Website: apple
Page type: billing-address
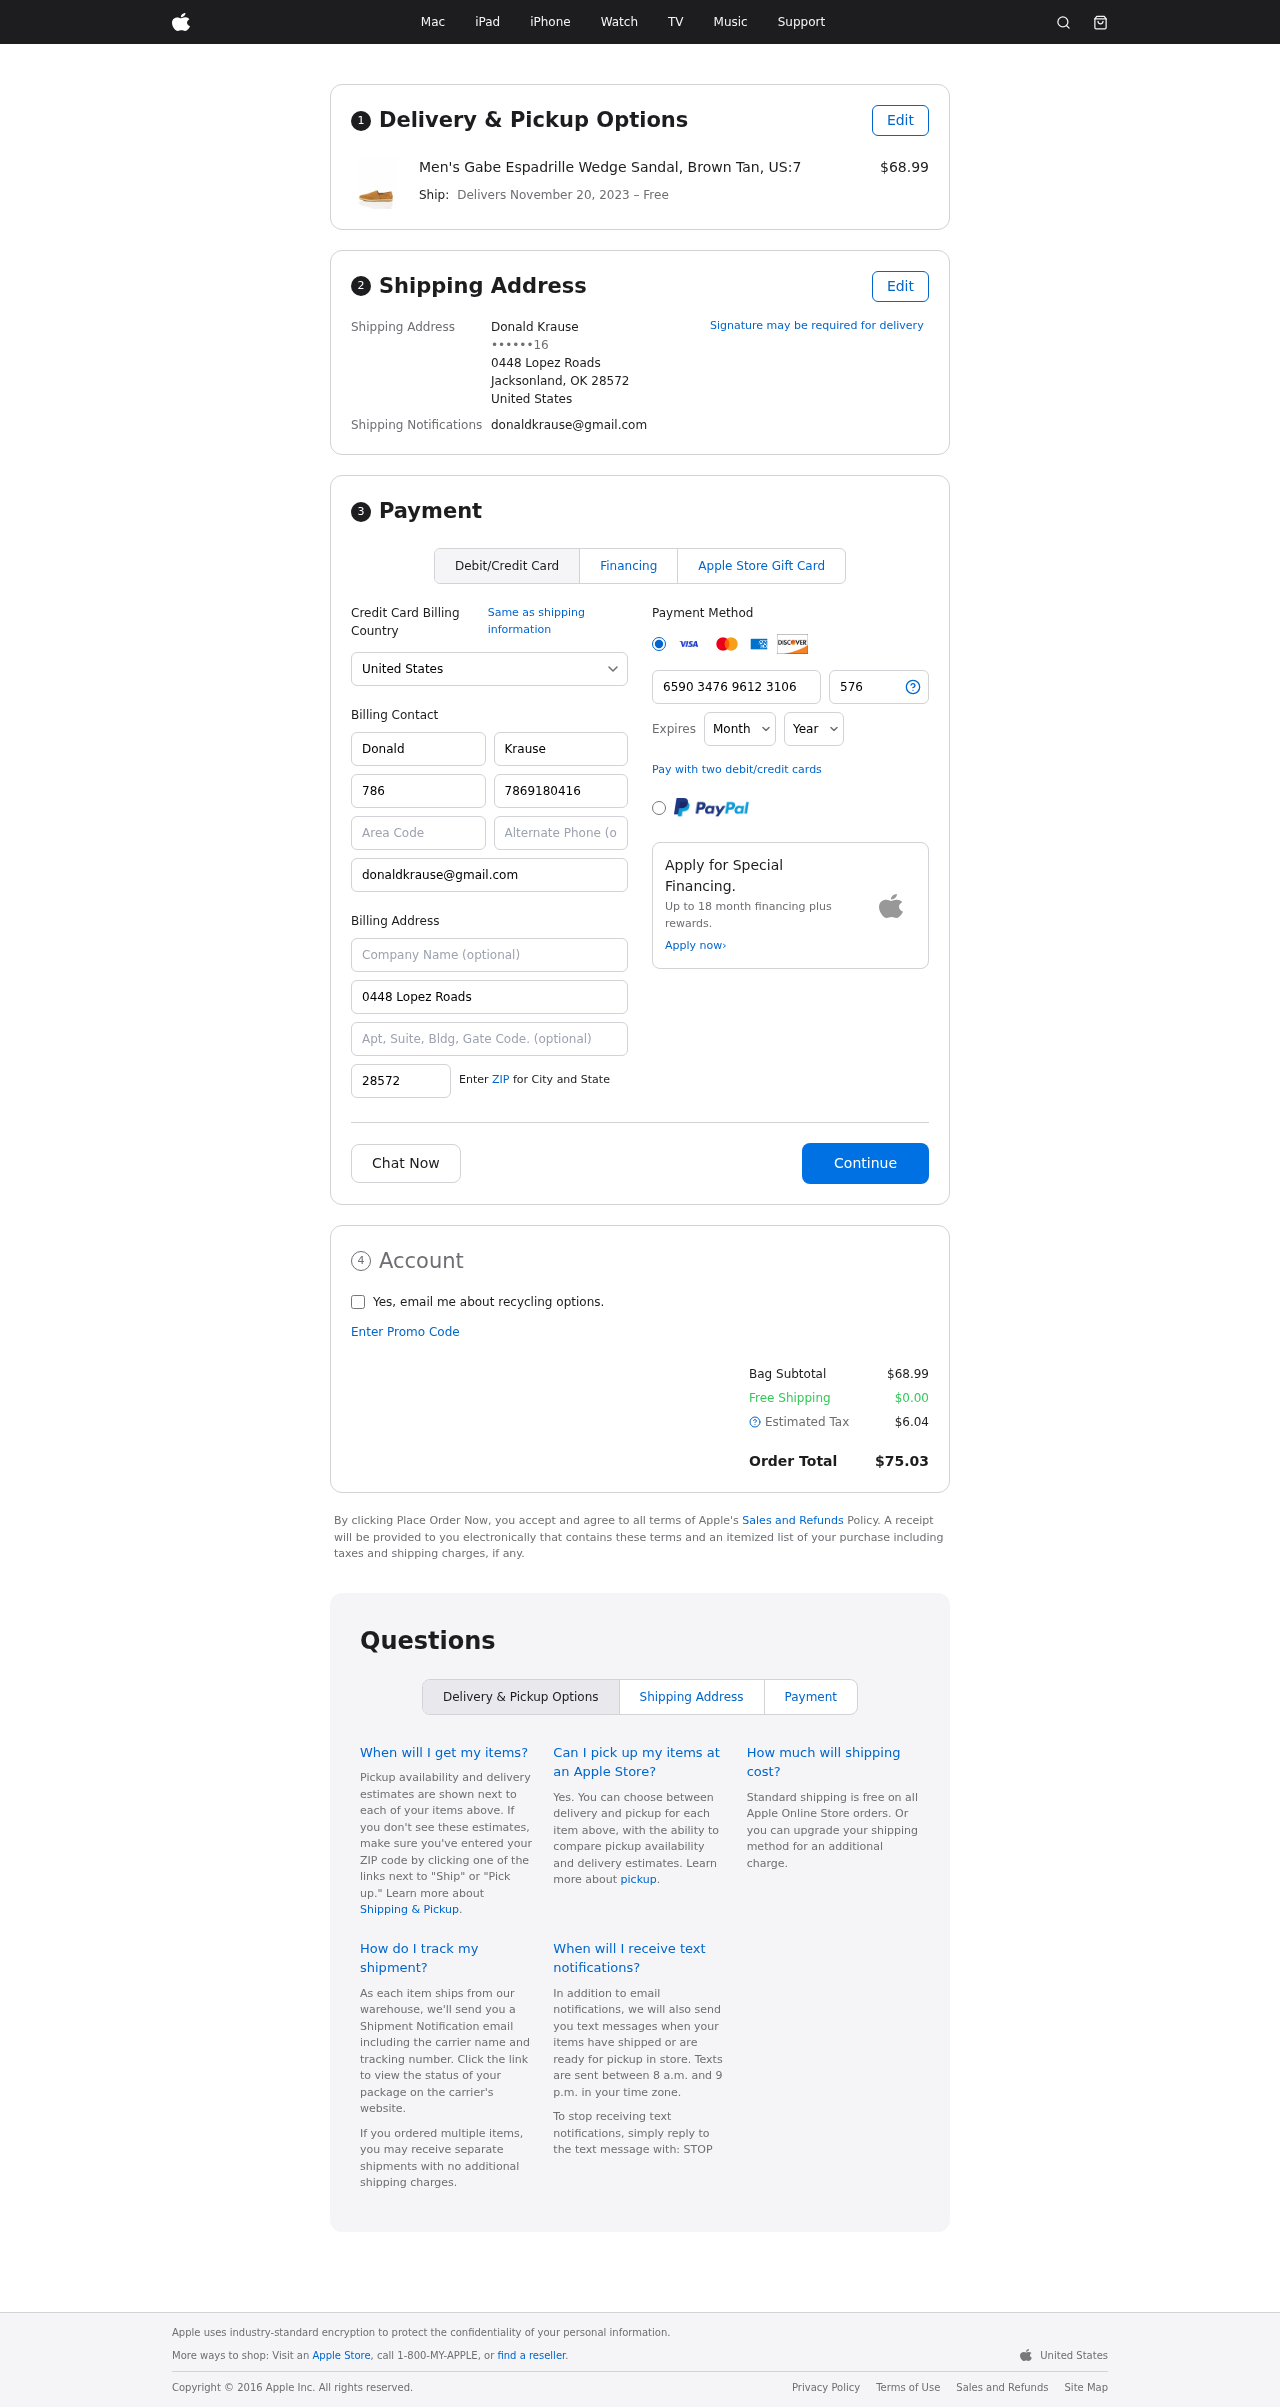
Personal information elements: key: PII_CARD_CVV
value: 576
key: PII_CARD_EXPIRY_MONTH
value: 09
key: PII_CARD_EXPIRY_YEAR
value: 27
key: PII_CARD_NUMBER
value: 6590 3476 9612 3106
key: PII_CITY_STATE_ZIP
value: Jacksonland, OK 28572
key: PII_COUNTRY
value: United States
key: PII_EMAIL
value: donaldkrause@gmail.com
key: PII_FULLNAME
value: Donald Krause
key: PII_STREET
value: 0448 Lopez Roads
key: PII_PHONE_MASKED
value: ••••••16
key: PII_BILLING_FIRSTNAME
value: Donald
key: PII_BILLING_LASTNAME
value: Krause
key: PII_BILLING_PHONE_AREA
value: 786
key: PII_BILLING_PHONE
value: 7869180416
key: PII_BILLING_EMAIL
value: donaldkrause@gmail.com
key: PII_BILLING_STREET
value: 0448 Lopez Roads
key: PII_BILLING_POSTCODE
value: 28572
Product elements: key: PRODUCT1_NAME
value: Men's Gabe Espadrille Wedge Sandal, Brown Tan, US:7
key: PRODUCT1_PRICE
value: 68.99
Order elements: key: ORDER_DELIVERY_DATE
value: November 20, 2023
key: ORDER_SUBTOTAL
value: $68.99
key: ORDER_SHIPPING_COST
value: $0.00
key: ORDER_TAX
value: $6.04
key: ORDER_TOTAL
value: $75.03